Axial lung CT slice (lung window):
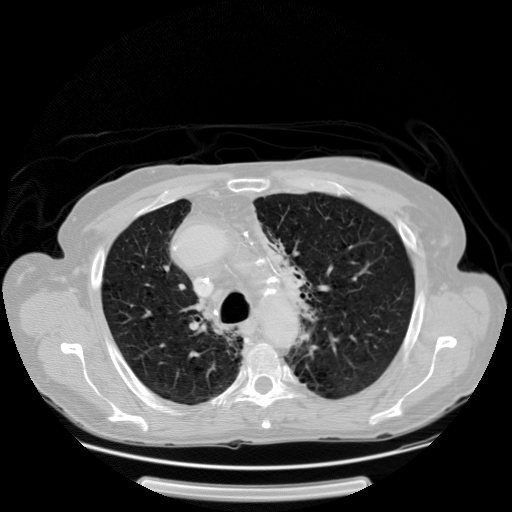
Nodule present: no